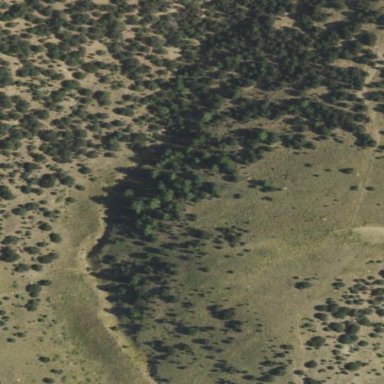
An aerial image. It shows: Evergreen needle-leaved woodland area covered with trees.